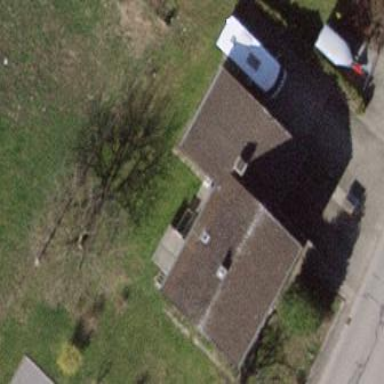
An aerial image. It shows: Group of garages.